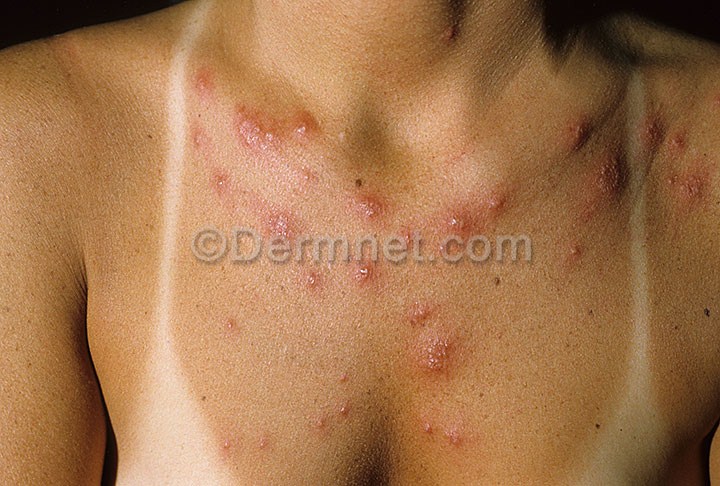
Disease: Light Diseases and Disorders of Pigmentation